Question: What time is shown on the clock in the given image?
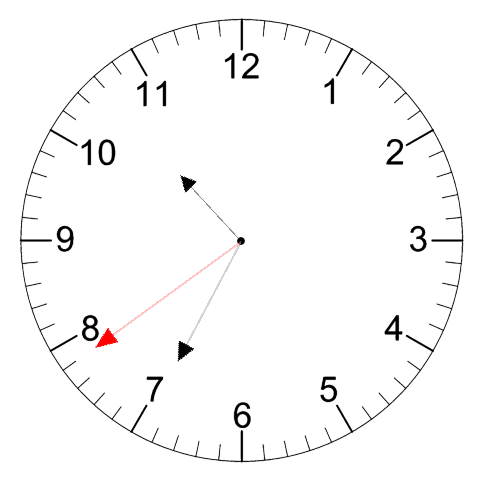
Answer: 10:34:39